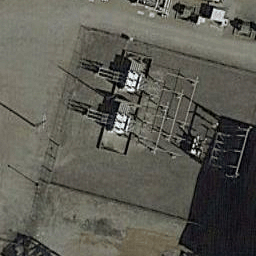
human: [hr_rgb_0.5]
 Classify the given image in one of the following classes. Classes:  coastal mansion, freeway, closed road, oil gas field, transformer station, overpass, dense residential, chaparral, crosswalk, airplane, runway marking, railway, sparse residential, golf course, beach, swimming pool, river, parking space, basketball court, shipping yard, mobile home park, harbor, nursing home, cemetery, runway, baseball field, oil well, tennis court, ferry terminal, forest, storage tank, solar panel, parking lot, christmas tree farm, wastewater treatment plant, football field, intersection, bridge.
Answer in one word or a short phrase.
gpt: transformer station